高三 · 图论
关于学校教职成员、教师、后勤人员、理科教师、文科教师的结构图正确的是 ( )

10. 如图, 这是一个结构图, 在框(1)(2)中应分别填入 ( )

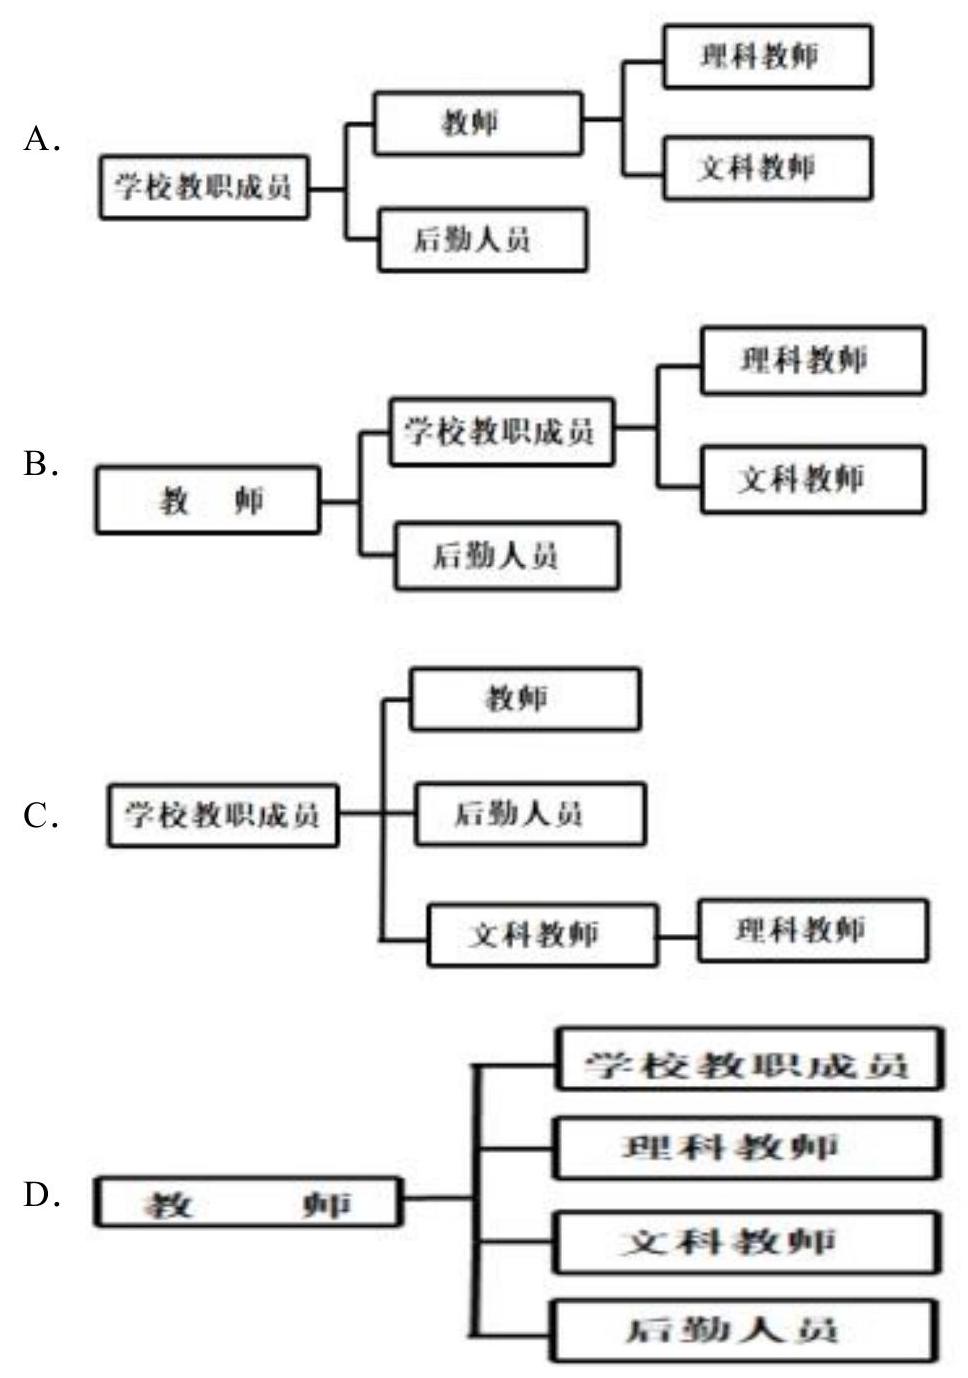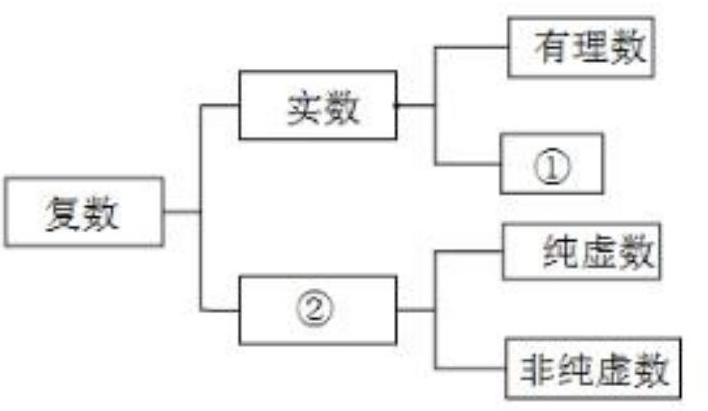
A. 无理数, 虚数
B. 分数, 虚数

C. 小数, 虚数 D. 分数, 无理数
答案: A
解析: 根据学校教职成员、教师、后勤人员、理科教师、文科教师的包含关系确定结构图为 A. 选 A.